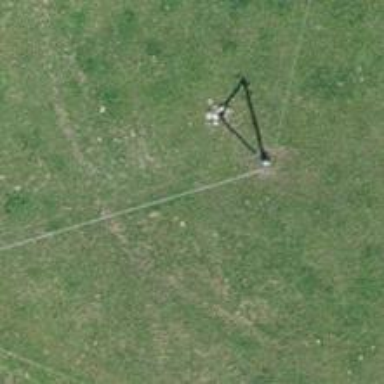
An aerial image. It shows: Minor power line.